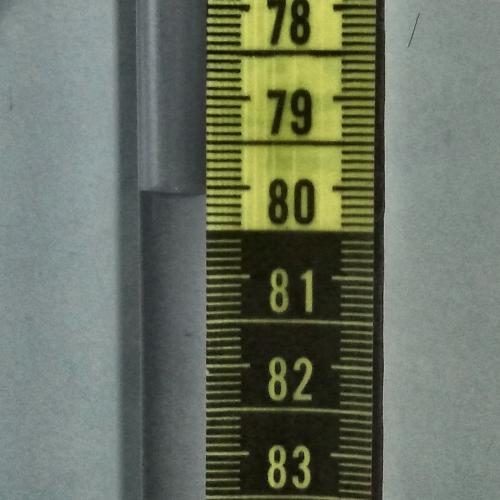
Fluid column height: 80.1 cm